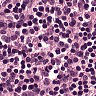
Metastatic tissue present: no